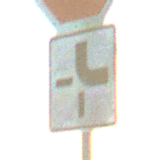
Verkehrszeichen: VerlaufVorfahrtsstrasse4
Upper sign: Stop
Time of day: SunriseSunset
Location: Outdoor (Nature)
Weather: PartlyCloudy
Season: NotSpecified
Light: Natural